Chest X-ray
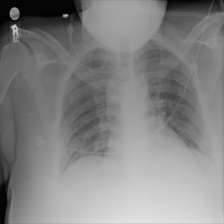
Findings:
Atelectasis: negative
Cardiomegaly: negative
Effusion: negative
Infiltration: negative
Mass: negative
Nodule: negative
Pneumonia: negative
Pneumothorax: negative
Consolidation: negative
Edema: negative
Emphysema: negative
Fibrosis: negative
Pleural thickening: negative
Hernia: negative